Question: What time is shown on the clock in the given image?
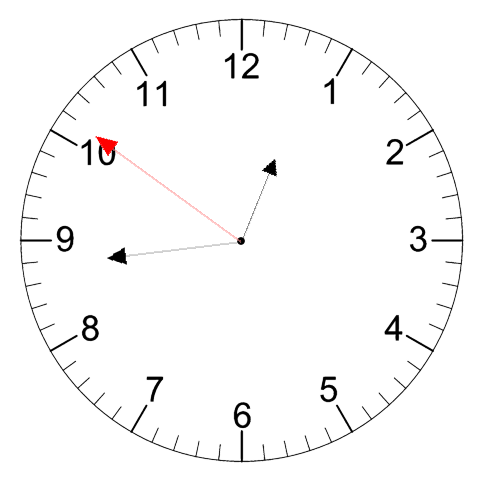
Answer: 12:43:51